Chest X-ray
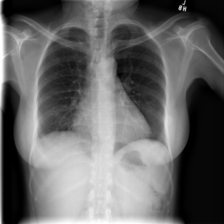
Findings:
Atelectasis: negative
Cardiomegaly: negative
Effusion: negative
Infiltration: negative
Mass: negative
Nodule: negative
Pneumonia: negative
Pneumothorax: negative
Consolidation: negative
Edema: negative
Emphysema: negative
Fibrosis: negative
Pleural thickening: negative
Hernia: negative